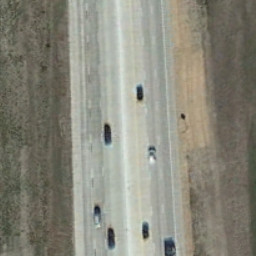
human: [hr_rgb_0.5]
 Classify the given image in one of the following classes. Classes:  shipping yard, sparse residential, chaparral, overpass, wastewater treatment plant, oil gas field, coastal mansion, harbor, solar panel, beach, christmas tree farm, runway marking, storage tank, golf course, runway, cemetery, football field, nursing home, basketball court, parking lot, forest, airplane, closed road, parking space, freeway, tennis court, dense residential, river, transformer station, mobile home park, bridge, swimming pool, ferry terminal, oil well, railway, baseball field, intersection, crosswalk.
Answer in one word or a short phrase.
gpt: freeway